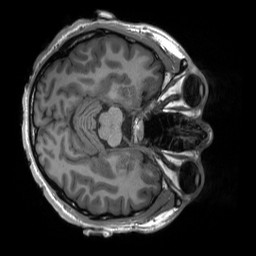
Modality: T1w
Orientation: axial
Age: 31
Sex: male
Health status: healthy
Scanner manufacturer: siemens
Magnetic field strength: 3 T
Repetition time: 2.3 s
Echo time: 0.00232 s